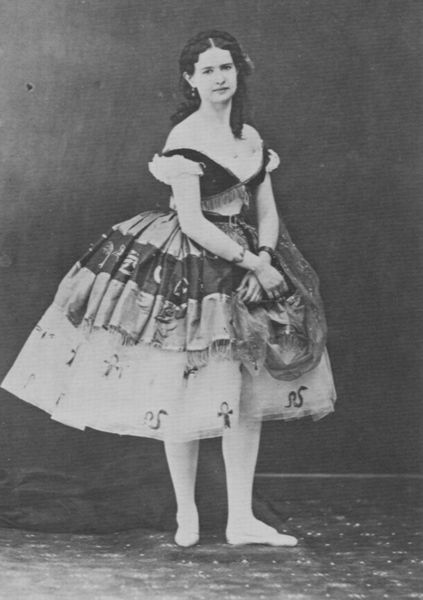
Titel: Marie Sergejewna Petipa (1836-1882), Tänzerin
Künstler: Atelier Nadar
Institution: unbekannt
Schlagwörter: hand, weiß, mädchen, brust, frau, frisur, grau, haar, kleid, ohrring, schwarz, blick, dame, rose, tuch, mode, rock, tanz, jung, arme, haarschmuck, mensch, stehen, ärmel, bild, hände, portrait, porträt, boden, haare, kostüm, stoff, aufführung, bühne, tänzerin, locken, scheitel, schulter, schön, traurig, beine, spanien, taille, bein, füße, hintern, balett, ballerina, ballett, position, tütü, ausdruck, vorstellung, atelier, nachdenklich, rüschen, foto, fotografie, photographie, fuss, unterrock, schwarz weiss, stand, posieren, lilie, photo, ganzfigur, armreif, gekämmt, handtasche, korsett, aufnahme, reifrock, fot, ballkleid, haarsträhnen, schauspielerin, studio, turnüre, bolero, ganzkörperportrait, baletttänzerin, ballarina, ballet$, fitigrafie, studiofotografie, tutut, verlegen